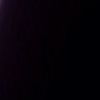
Label: space